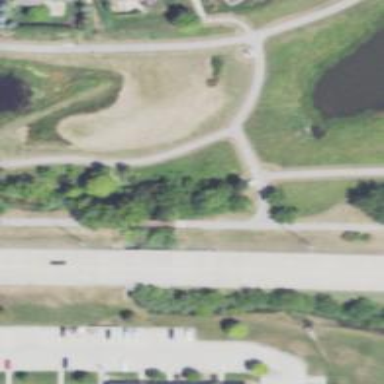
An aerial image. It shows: Paved path on bridge.